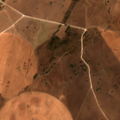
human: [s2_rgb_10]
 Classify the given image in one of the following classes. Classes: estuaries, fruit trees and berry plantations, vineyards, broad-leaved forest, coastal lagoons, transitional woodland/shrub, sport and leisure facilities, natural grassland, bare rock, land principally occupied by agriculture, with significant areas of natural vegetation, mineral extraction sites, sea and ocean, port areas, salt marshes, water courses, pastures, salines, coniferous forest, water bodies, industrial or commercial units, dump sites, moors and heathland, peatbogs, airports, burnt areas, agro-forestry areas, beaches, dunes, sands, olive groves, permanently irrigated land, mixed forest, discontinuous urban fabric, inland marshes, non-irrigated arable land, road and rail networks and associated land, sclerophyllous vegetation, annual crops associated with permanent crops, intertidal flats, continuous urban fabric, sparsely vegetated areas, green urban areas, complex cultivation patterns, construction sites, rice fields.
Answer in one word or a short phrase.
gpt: non-irrigated arable land, permanently irrigated land